八年级 · 度量几何学
如图, 在矩形 $A B C D$ 中, $A B=5, A D=8$, 点 $E$ 是边 $A D$ 上的一个动点,把 $\triangle B A E$ 沿 $B E$ 折叠, 点 $A$ 落在 $A^{\prime}$ 处, 如果 $A^{\prime}$ 恰在矩形的某条对称轴上,则 $A E$ 的长为 \$ \qquad \$
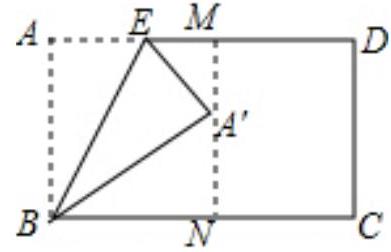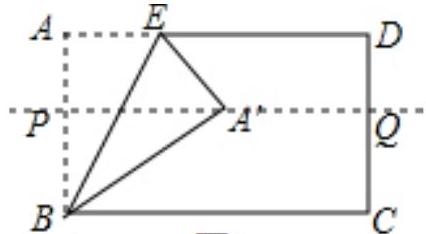
答案: $\frac{5}{2}$ 或 $\frac{5 \sqrt{3}}{3}$
解析: 分两种情况：

(1)如图 1, 过 $A^{\prime}$ 作 $M N / / C D$ 交 $A D$ 于 $M$, 交 $B C$ 于 $N$,则直线 $M N$ 是矩形 $A B C D$ 的对称轴,

$\therefore A M=B N=\frac{1}{2} A D=4, M N=A B=5$,

图1

$\because \triangle A B E$ 沿 $B E$ 折叠得到 $\triangle A^{\prime} B E$,

$\therefore A^{\prime} E=A E, A^{\prime} B=A B=5$,

$\therefore A^{\prime} N=\sqrt{5^{2}-4^{2}}=3$,

$\therefore A^{\prime} M=M N-A^{\prime} N=5-3=2$,

由勾股定理得： $A^{\prime} E^{2}=E M^{2}+A^{\prime} M^{2}$,

$\therefore A^{\prime} E^{2}=\left(4-A^{\prime} E\right)^{2}+2^{2}$,

解得: $A^{\prime} E=\frac{5}{2}$,

$\therefore A E=\frac{5}{2}$;

(2)如图 2, 过 $A^{\prime}$ 作 $P Q / / A D$ 交 $A B$ 于 $P$, 交 $C D$ 于 $Q$,则直线 $P Q$ 是矩形 $A B C D$ 的对称轴,

$\therefore P Q \perp A B, A P=P B, A D / / P Q / / B C$,

图2

$\therefore A^{\prime} B=2 P B$,

$\therefore \angle P A^{\prime} B=30^{\circ}$,

$\therefore \angle A^{\prime} B C=30^{\circ}$,

$\therefore \angle E B A^{\prime}=30^{\circ}$,

$\therefore A E=A^{\prime} E=\frac{\sqrt{3}}{3} A^{\prime} B=\frac{5 \sqrt{3}}{3}$

综上所述: $A E$ 的长为 $\frac{5}{2}$ 或 $\frac{5 \sqrt{3}}{3}$ ，

故答案为: $\frac{5}{2}$ 或 $\frac{5 \sqrt{3}}{3}$.